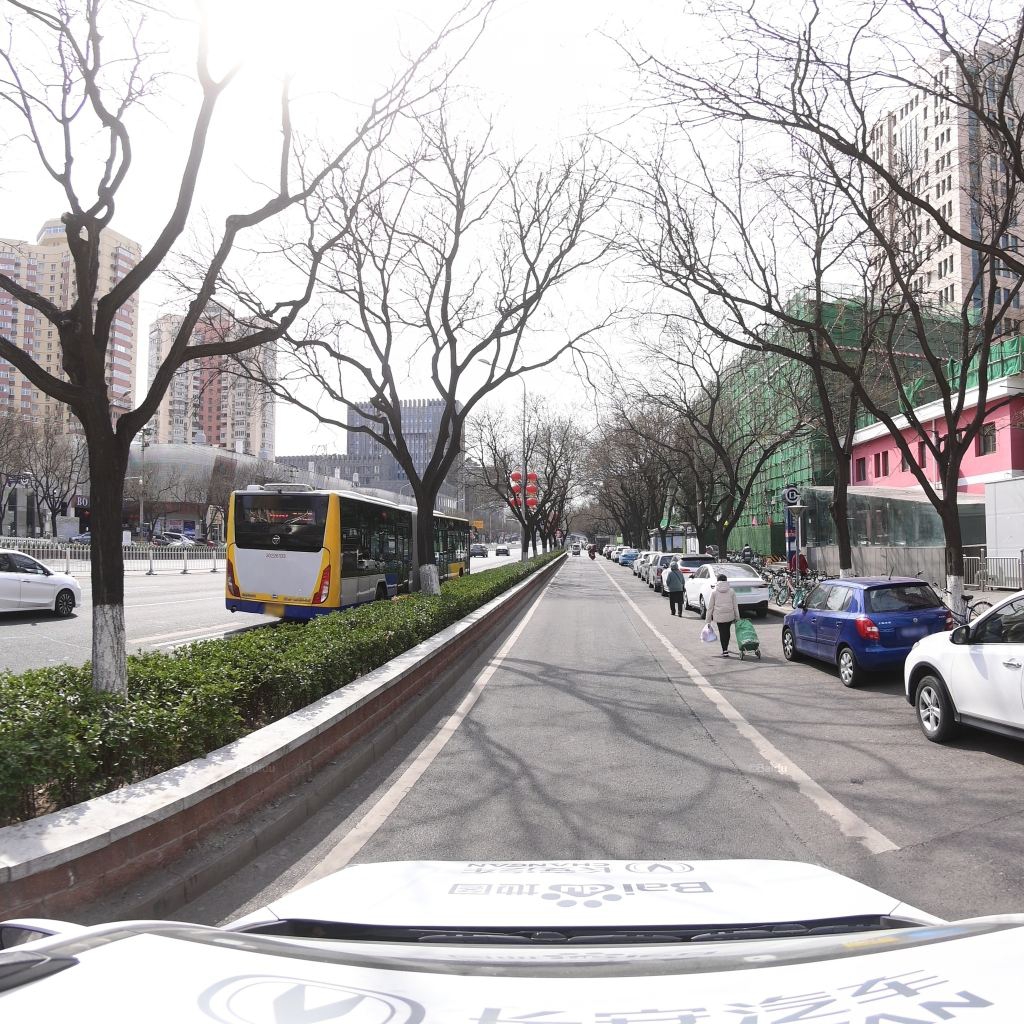
Region: Fengtai
Road damage annotations: transverse crack, longitudinal crack